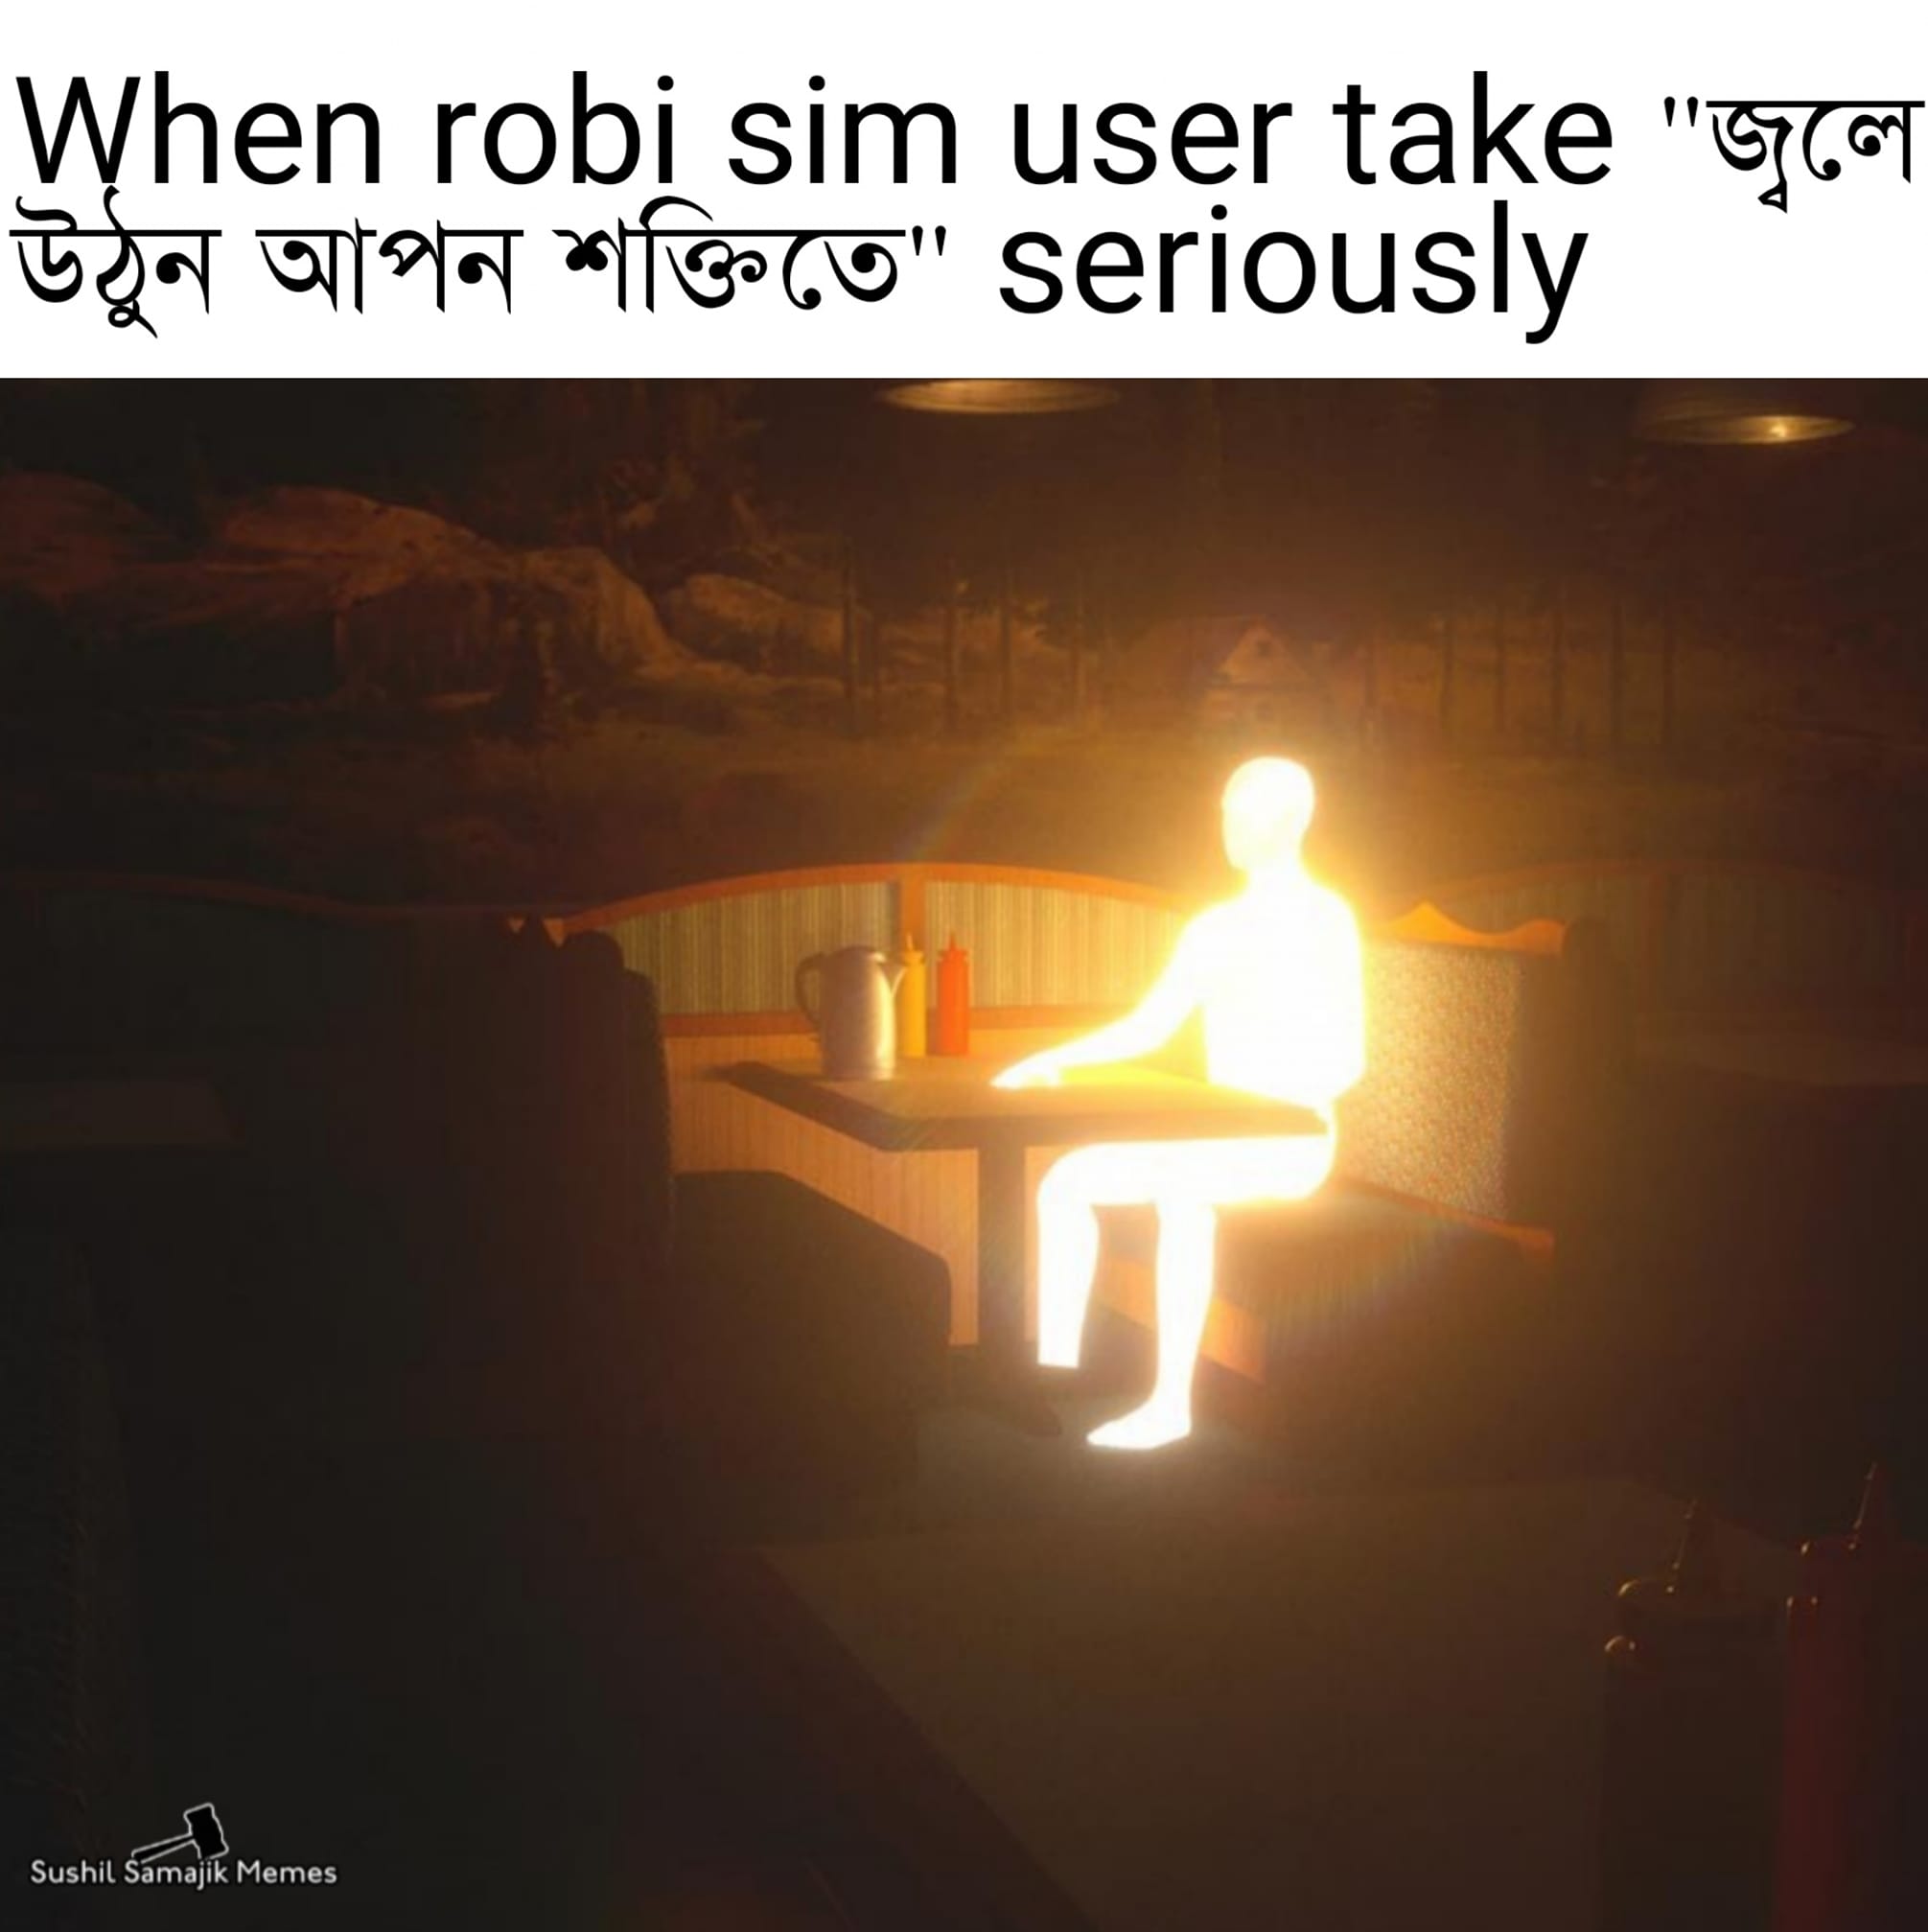
Caption: When robi sim user take    " জ্বলে উঠুন আপন শক্তিতে "     seriously
Label: non-hate